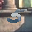
Label: 5